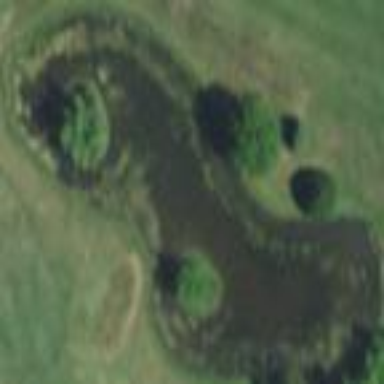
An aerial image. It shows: Picturesque scene of golf course with lateral water hazard.